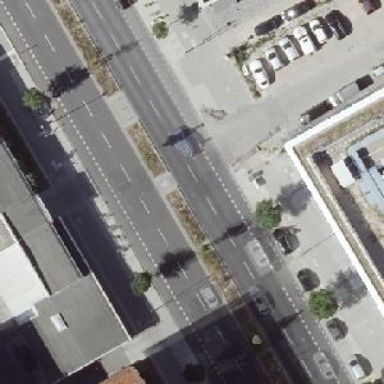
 there is parallel parking available on the street side."